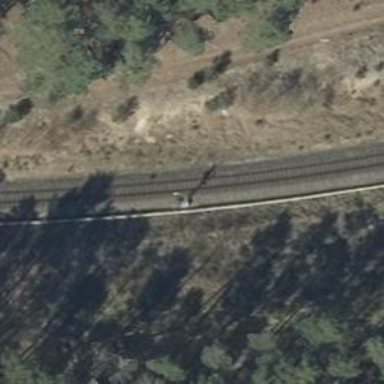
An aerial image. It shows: Railway signal.